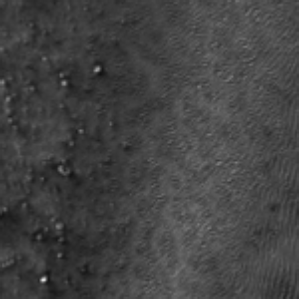
Label: frost